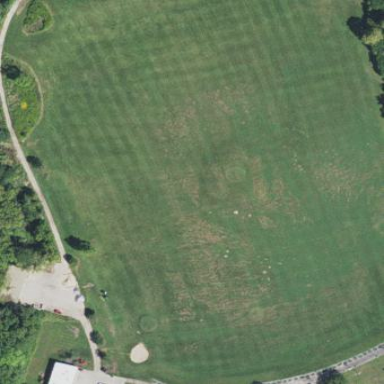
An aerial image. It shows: Grassy area designated as driving range for golf.